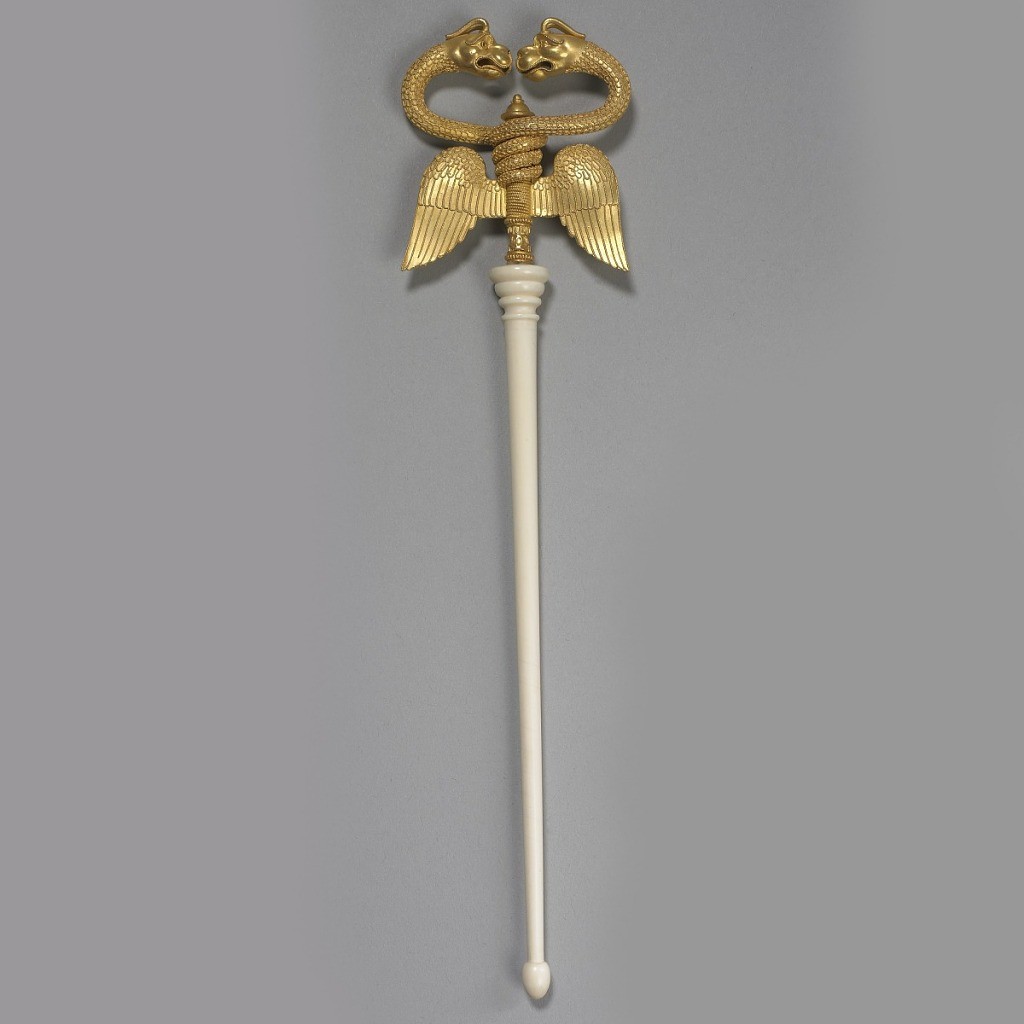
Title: Caduceus-form
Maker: Fortunato Pio Castellani & Sons, Italy, founded 1815
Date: ca. 1875
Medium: Cast and granulated gold, carved ivory
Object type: Hair ornament
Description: Hair ornament in the form a caduceus (wand of the god Mercury), with two winged, entwined dragon heads in gold on a tapering ivory shaft.